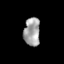
Tissue: skin
Cell type: Epithelial cells
Senescence score: 0.2679
Nuclear area (px): 456
Mean DAPI intensity: 160.524